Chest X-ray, PA view. Patient: 36 years old, sex M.
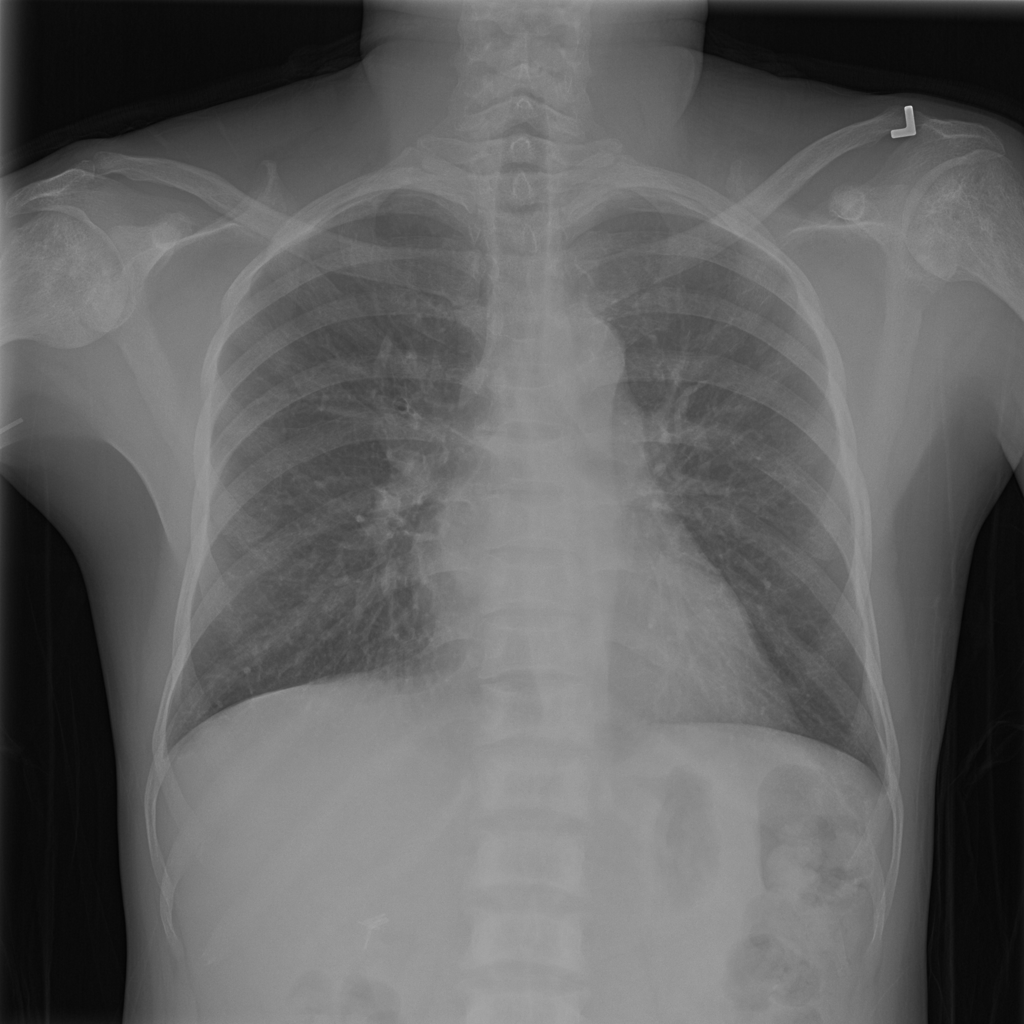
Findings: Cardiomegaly